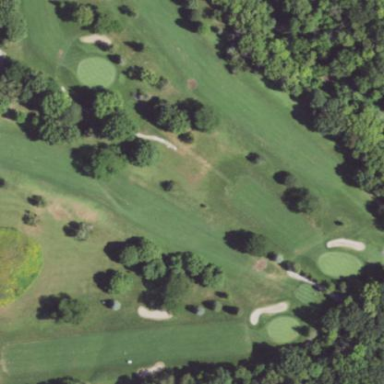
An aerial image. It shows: Grassy area designated as golf fairway.